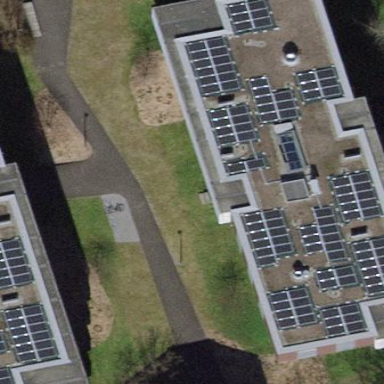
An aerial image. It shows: Flat roofed apartment building.